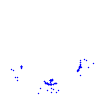
Particle: kaon